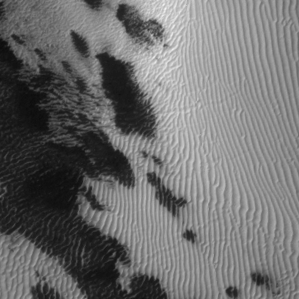
Label: frost